Question: Having an issue with trying to build any opencv version with code::blocks.

I've have built opencv successfully before and have no idea what the issue is.
I've tried following many different tutorials on building opencv using mingw 4.9.2 and CMake. I have also tried using mingw32 and mingw64.
But I continue to receive the errors shown in the image above.
My question is; What is the issue? How can I fix this? And, lastly, what am I doing wrong?
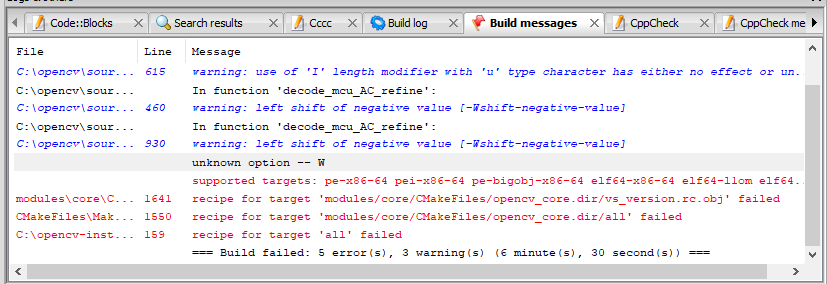
Answer: Found that the version of OpenCV I was using had issues with MinGW. Tested a whole bunch of OpenCV versions (3.3, 3.2, 3.1, 2.4.13, 2.4.13.3).
I found that OpenCV version 2.4.9 with the latest version of CMake and MinGW worked.
Thought I'd leave this here to help anyone else having issues with creating OpenCV to work with MinGW/Code::Blocks